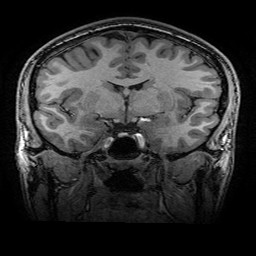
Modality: T1w
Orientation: sagittal
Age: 21
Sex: male
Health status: healthy
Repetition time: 2.53 s
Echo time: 0.0034 s